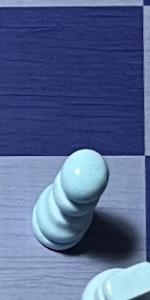
Label: Pawn_White